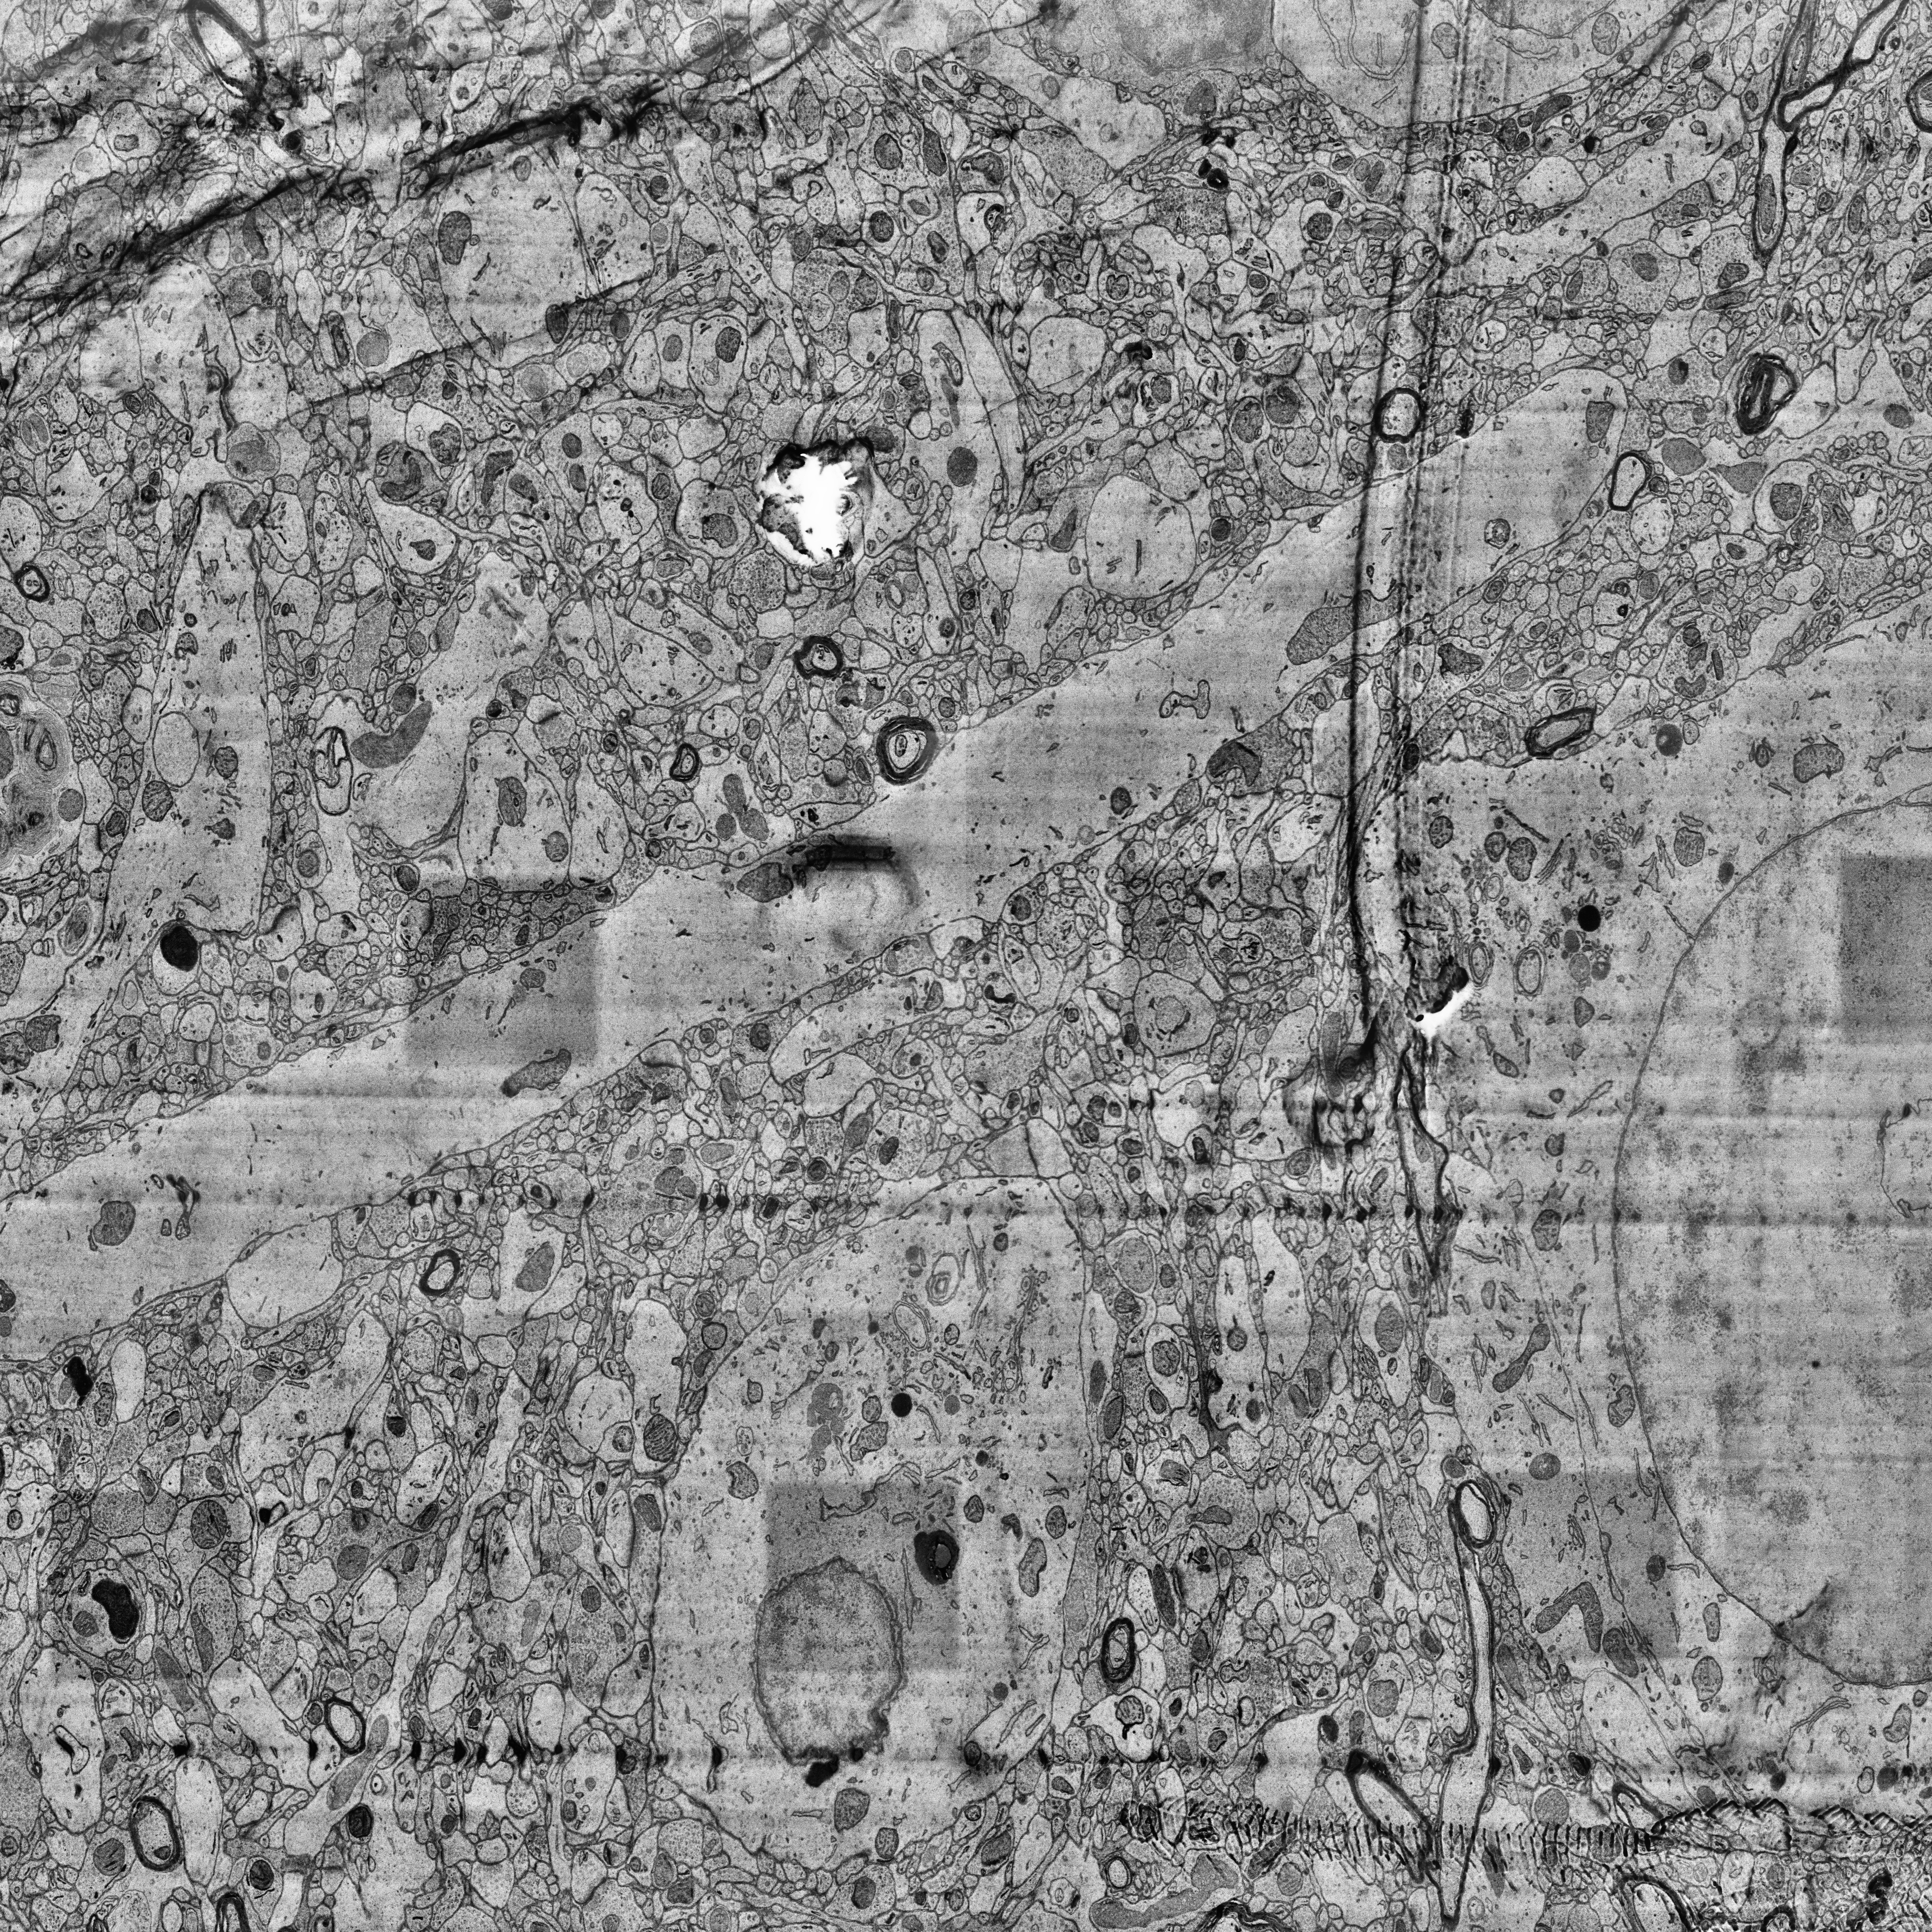
Electron microscopy slice of human cortex tissue
Slice depth (z): 330
Mitochondria instances in slice: 429